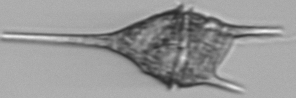
Label: Tripos_lineatus